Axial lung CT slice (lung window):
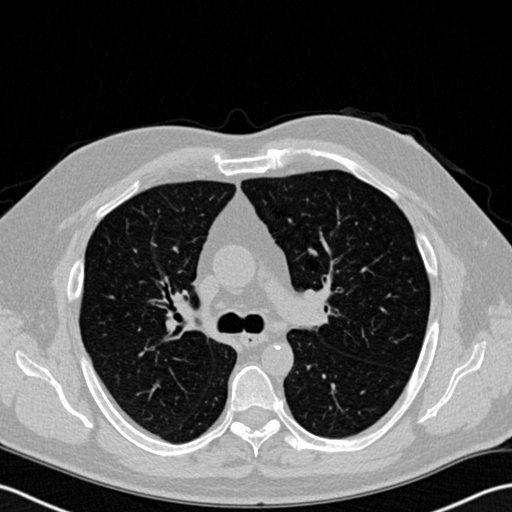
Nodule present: no